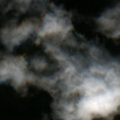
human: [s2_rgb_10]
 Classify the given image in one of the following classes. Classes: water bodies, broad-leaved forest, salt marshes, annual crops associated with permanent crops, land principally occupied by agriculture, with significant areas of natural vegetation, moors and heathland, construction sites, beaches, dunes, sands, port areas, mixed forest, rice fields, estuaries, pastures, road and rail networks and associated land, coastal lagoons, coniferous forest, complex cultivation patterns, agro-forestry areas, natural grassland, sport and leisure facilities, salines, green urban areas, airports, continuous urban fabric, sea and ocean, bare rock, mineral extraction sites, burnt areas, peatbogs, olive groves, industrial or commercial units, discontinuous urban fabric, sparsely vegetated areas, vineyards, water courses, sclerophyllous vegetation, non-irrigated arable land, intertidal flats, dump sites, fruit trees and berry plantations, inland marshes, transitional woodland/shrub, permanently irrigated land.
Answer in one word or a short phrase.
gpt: coniferous forest, mixed forest